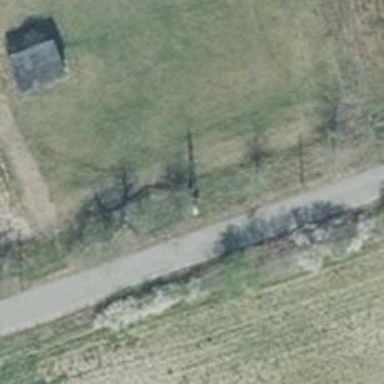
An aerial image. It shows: Power pole.